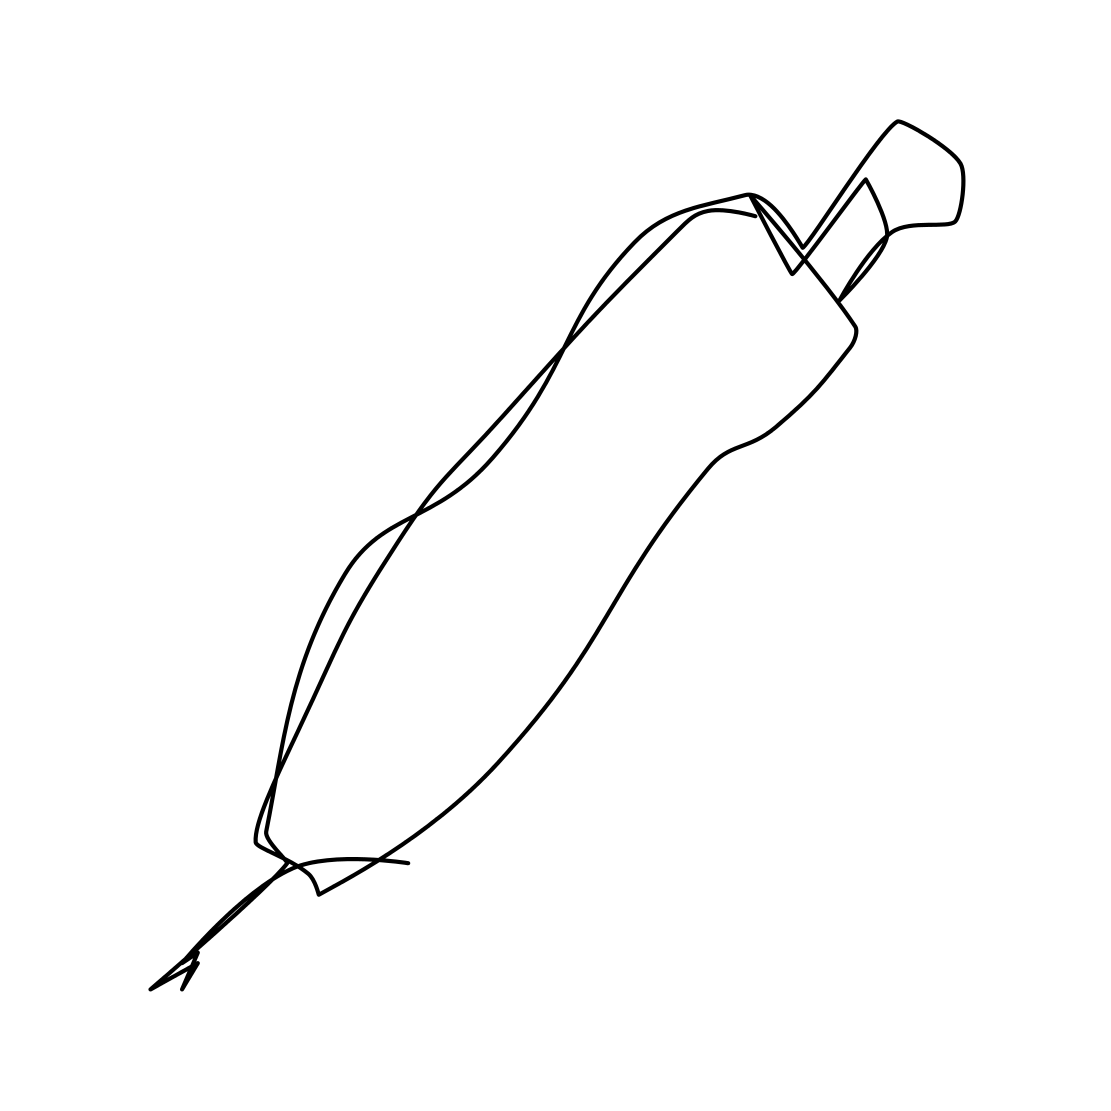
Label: syringe